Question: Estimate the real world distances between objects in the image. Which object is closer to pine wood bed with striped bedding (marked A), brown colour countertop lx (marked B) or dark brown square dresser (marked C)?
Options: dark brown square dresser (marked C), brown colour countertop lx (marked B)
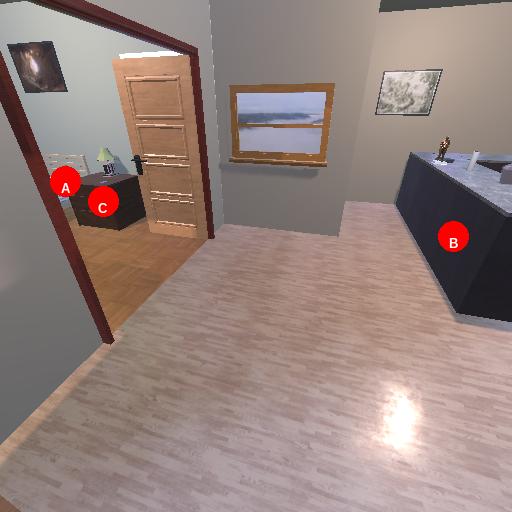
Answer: dark brown square dresser (marked C)